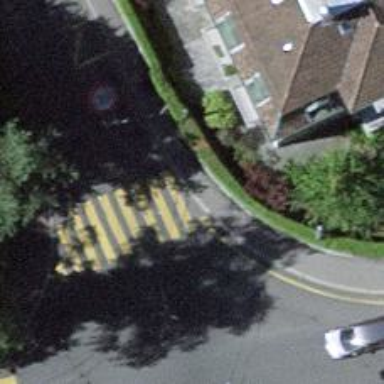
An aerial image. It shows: Kerb barrier.